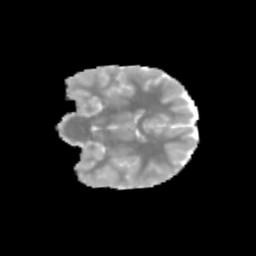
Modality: MD
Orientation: coronal
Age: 10
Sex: female
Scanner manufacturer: siemens
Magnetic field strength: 3 T
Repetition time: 3.8 s
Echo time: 0.07 s